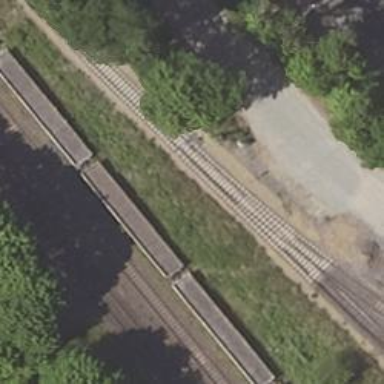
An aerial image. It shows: Railway switch.